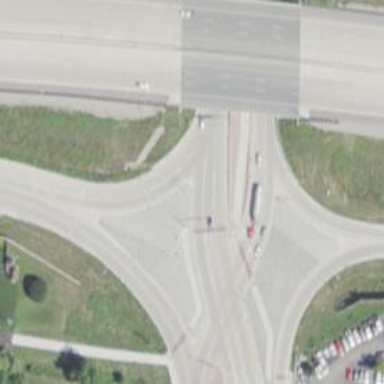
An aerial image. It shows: Primary highway with Diverging Diamond Interchange junction.